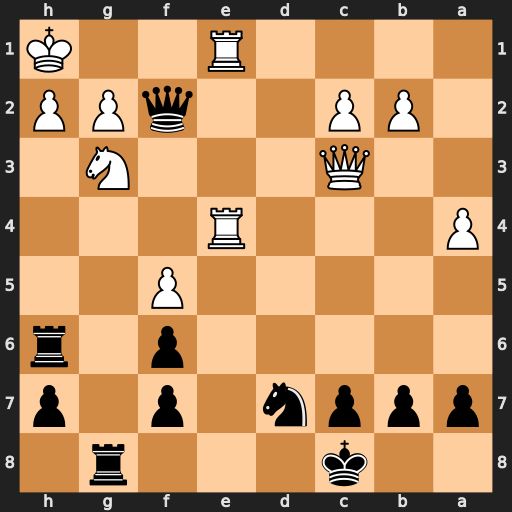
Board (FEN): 2k3r1/pppn1p1p/5p1r/5P2/P3R3/2Q3N1/1PP2qPP/4R2K
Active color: b
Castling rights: -
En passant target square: -
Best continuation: Ne5 Rf1 Qxg3 Qxg3 Rxg3